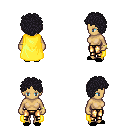
a pixel art fantasy rpg character, female body template, human, tanned skin, yellow cape, gold greaves, raven curly afro hairstyle, bracelets, black slippers, four views (front, back, left, right), 2x2 character sprite sheet, small pixel art, hard edges, no anti-aliasing